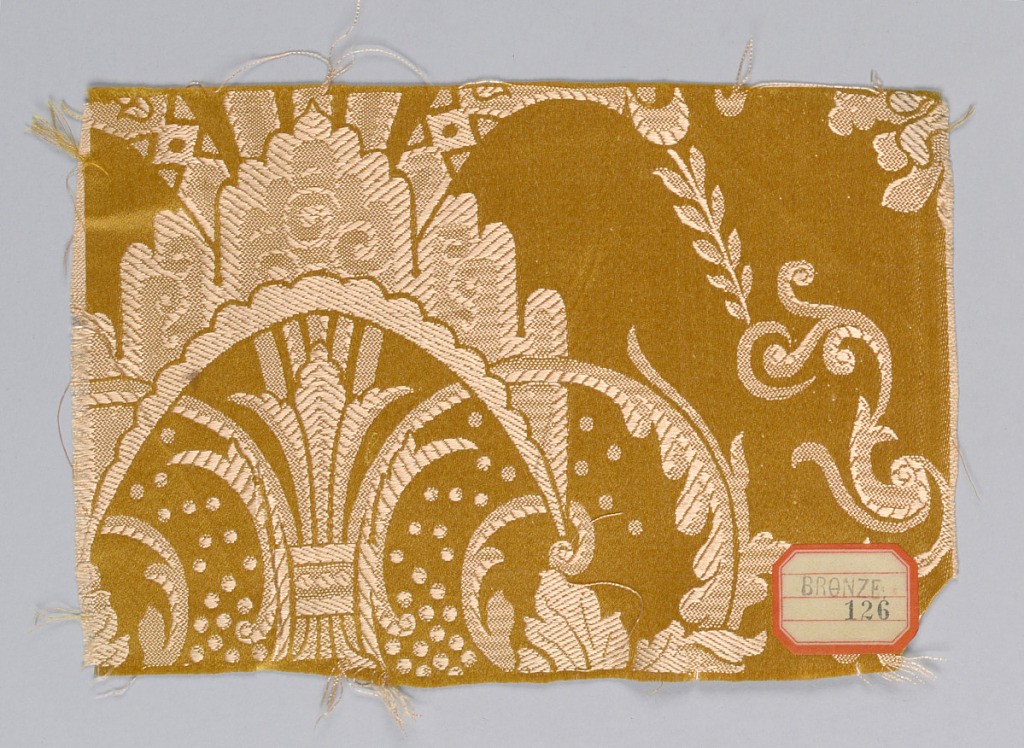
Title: Sample
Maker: Orinoka Mills, Philadelphia, Pennsylvania, USA
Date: ca. 1910
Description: Gold warp and pink weft. Cut on all four sides.